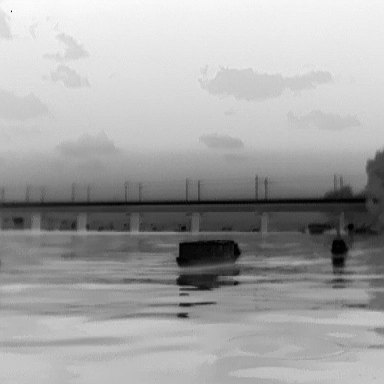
There are two objects shown in the infrared image, including a fishing_boat, and a warship.